Aerial crown-view tile of a tropical tree (Barro Colorado Island, Panama), acquired 20240813:
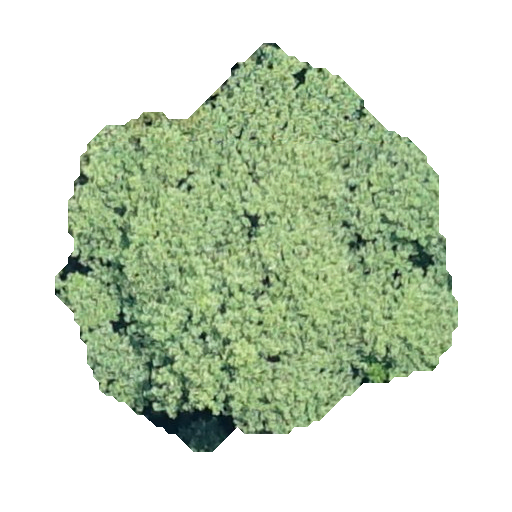
Species: Hieronyma alchorneoides
GBIF accepted scientific name: Hieronyma alchorneoides
Crown area: 170.285 m²